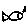
Label: fish